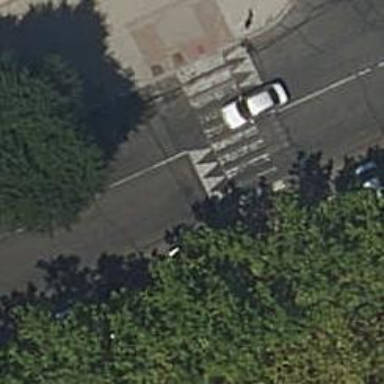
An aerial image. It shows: Uncontrolled crossing with traffic calming table on the road.